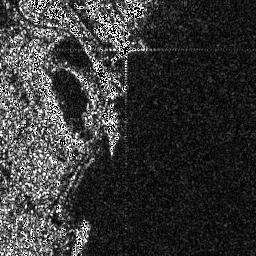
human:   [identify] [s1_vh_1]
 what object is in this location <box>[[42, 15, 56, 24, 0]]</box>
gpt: <ref>1 medium ship at the top</ref>